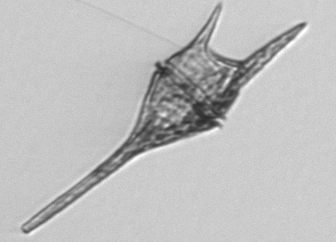
Label: Tripos_lineatus